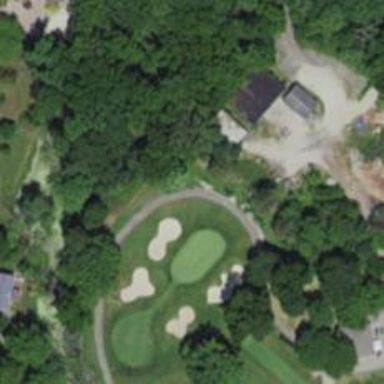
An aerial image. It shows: Service road used as golf cart path.